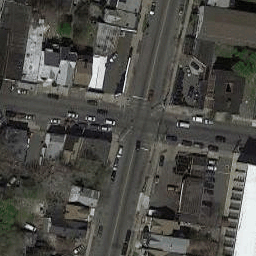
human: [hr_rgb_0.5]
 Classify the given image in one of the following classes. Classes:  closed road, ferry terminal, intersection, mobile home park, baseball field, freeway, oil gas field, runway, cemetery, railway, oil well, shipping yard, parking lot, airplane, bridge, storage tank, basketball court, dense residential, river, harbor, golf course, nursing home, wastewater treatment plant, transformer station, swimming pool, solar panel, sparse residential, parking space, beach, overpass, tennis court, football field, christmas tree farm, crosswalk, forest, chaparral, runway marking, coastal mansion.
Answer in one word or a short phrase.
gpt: intersection